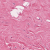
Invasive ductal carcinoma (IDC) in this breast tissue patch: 0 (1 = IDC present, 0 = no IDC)